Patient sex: M
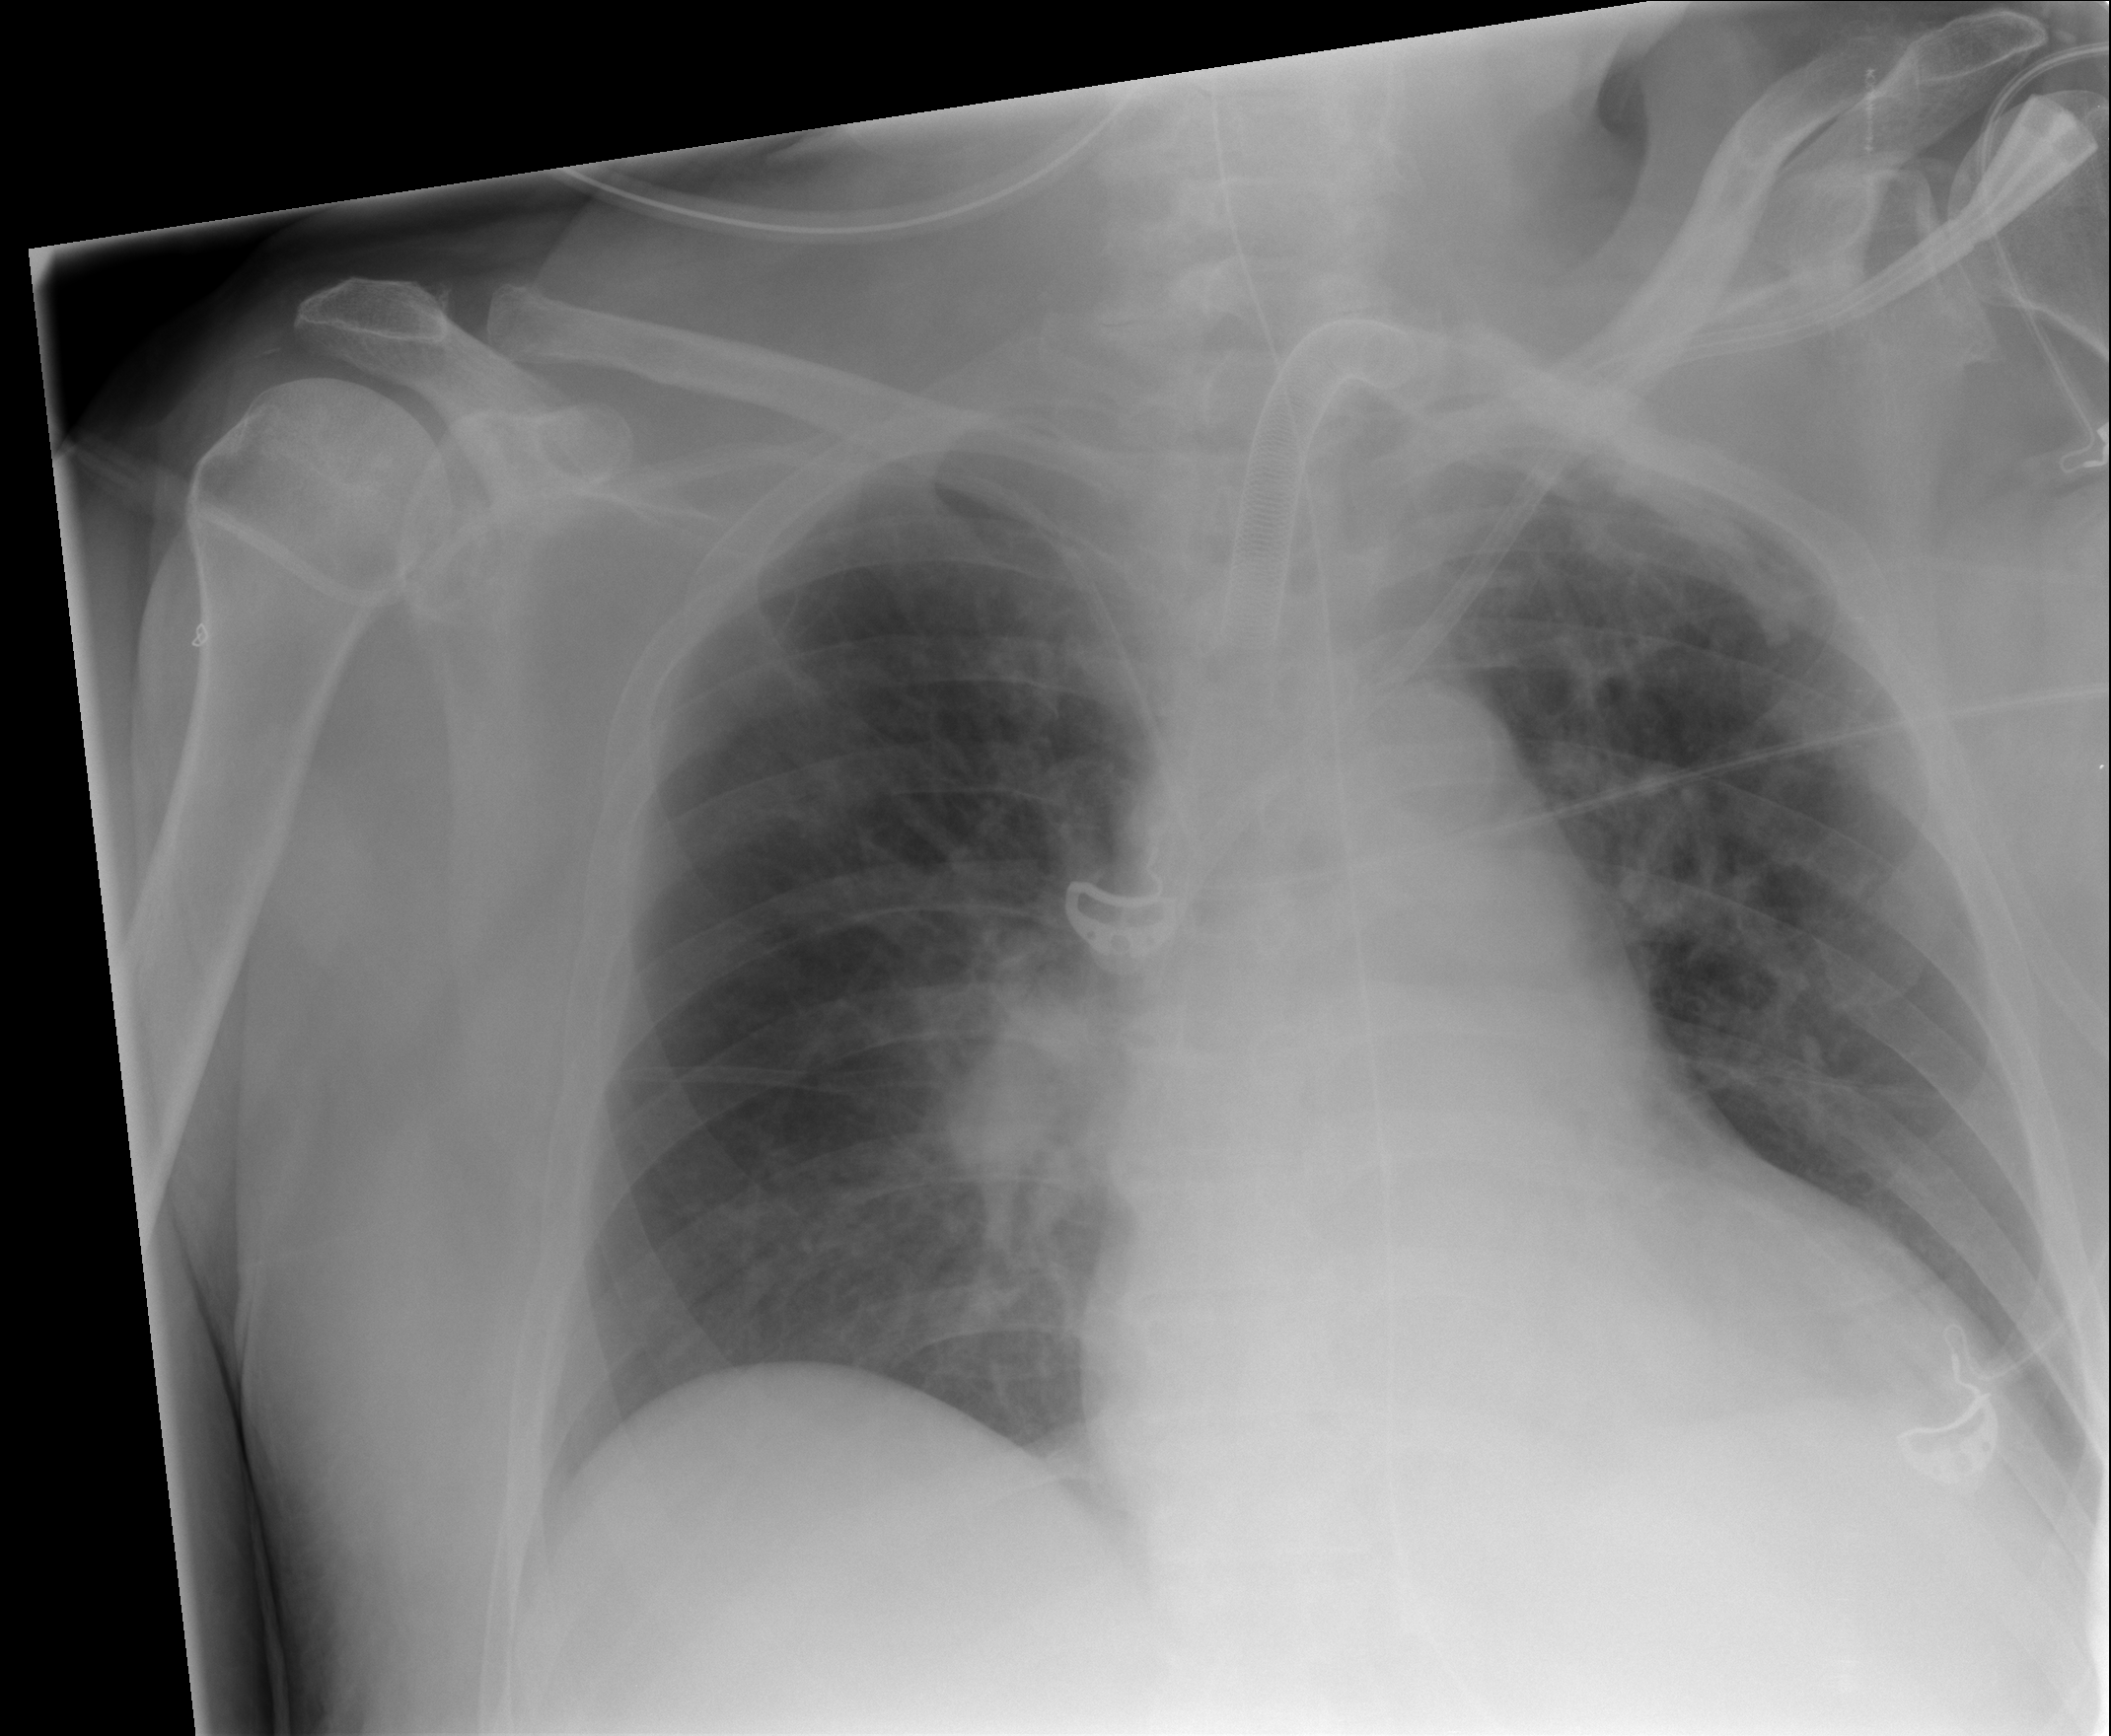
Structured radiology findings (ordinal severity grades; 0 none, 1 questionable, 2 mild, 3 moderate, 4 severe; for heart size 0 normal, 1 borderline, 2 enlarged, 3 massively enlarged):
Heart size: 2
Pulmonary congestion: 2
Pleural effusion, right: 0
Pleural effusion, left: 2
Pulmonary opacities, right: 0
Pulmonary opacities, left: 0
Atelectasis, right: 0
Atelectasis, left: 2